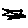
Label: zigzag